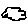
Label: cloud